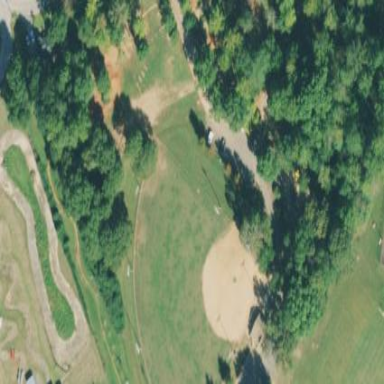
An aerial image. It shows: Baseball pitch for leisure land.